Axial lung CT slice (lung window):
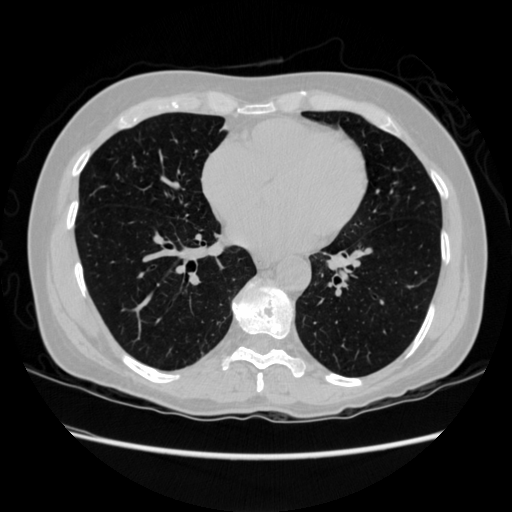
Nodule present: no